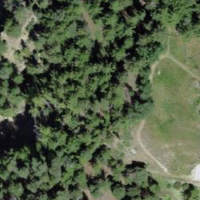
EUNIS habitat code: 43
Species observed at this site:
Neotinea ustulata